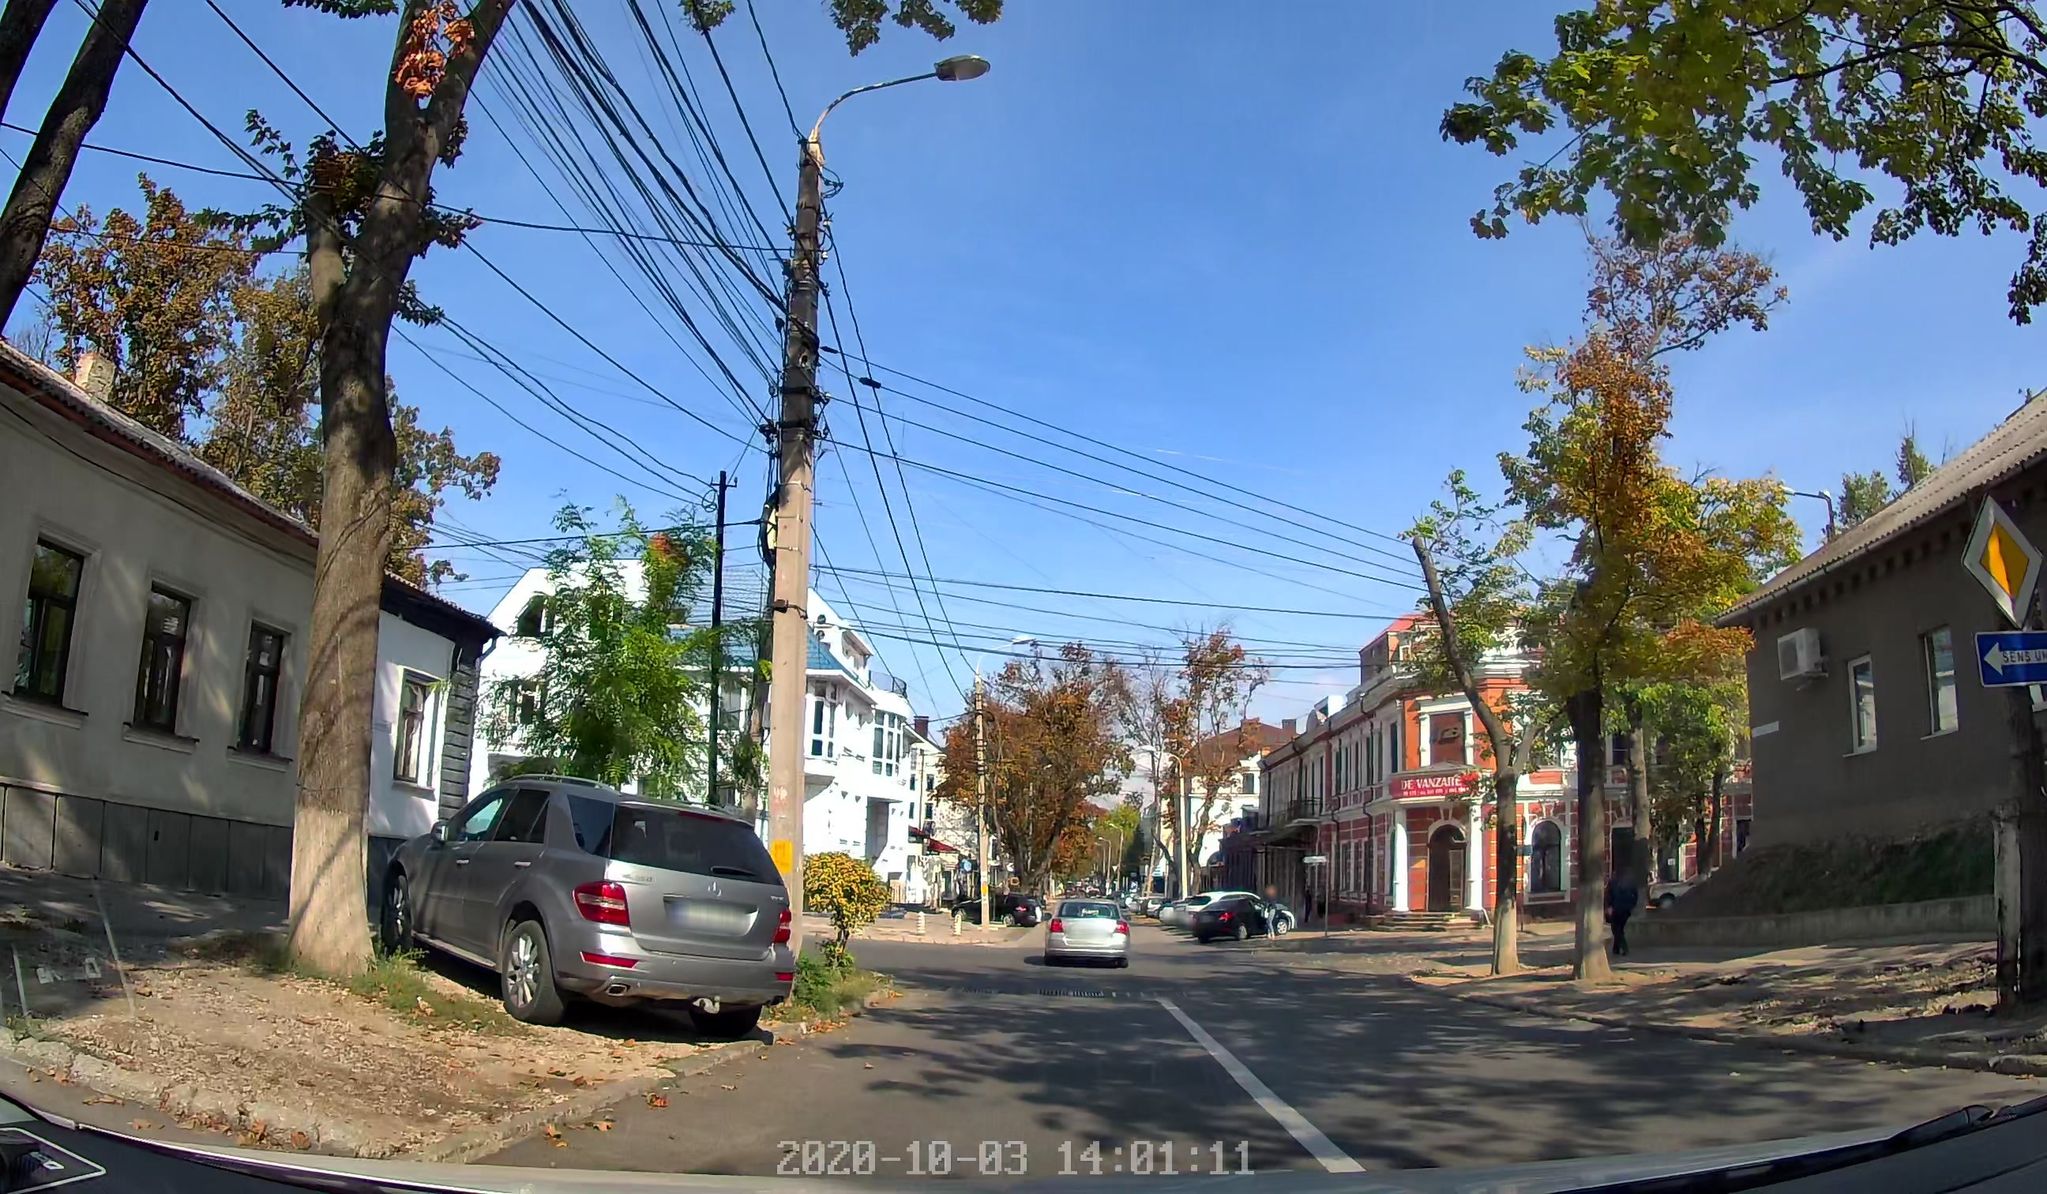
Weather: clear
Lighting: day
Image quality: good
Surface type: driving surface
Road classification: secondary
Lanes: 2
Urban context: urban centre
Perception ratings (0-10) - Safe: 3.73, Lively: 9.26, Beautiful: 6.37, Boring: 1.75, Depressing: 2.12, Wealthy: 4.42